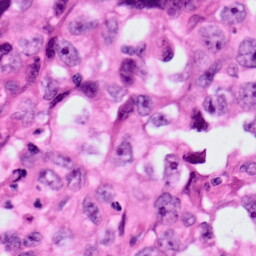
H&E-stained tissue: Lung